Interaction volume radius: 5 \u00c5
Interaction volume height: 25 \u00c5
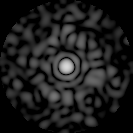
Disorder parameter: 0.8736